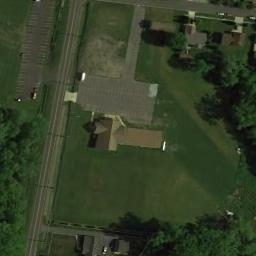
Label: meadow